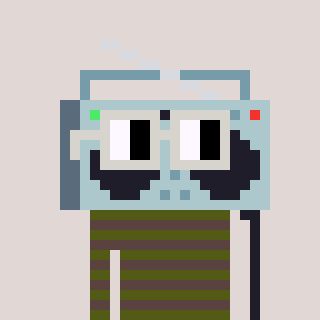
a pixel art character with square light gray glasses, a boombox-shaped head and a darkbrown-colored body on a warm background